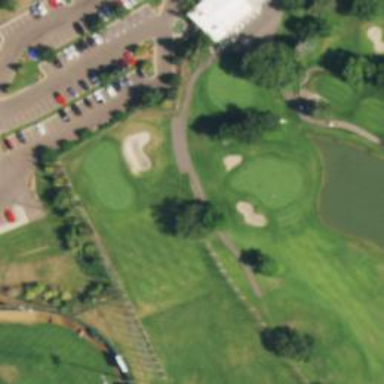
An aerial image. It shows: Service road used as golf cart path.